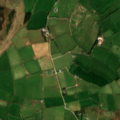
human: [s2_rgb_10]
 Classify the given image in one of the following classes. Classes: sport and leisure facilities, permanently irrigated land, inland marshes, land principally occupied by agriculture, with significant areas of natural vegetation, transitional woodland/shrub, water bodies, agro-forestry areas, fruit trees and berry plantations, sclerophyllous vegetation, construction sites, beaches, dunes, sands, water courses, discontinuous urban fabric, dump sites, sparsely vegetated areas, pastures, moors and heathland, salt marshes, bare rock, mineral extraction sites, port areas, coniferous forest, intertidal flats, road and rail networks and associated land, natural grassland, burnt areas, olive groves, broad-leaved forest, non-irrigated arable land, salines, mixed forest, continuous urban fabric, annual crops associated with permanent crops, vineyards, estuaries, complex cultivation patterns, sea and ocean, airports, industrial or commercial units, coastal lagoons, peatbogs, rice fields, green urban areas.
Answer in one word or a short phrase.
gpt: pastures, transitional woodland/shrub